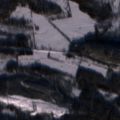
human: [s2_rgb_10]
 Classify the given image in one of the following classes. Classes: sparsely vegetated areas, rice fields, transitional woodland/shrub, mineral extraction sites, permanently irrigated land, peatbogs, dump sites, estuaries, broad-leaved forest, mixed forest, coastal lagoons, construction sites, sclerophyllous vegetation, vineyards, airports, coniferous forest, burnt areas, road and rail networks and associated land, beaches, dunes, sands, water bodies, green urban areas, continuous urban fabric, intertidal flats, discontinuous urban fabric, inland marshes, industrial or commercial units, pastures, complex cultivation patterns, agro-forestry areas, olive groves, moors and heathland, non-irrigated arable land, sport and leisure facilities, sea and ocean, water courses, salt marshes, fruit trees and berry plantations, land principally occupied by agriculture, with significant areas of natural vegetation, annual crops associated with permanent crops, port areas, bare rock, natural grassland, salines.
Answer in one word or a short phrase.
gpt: complex cultivation patterns, coniferous forest, transitional woodland/shrub